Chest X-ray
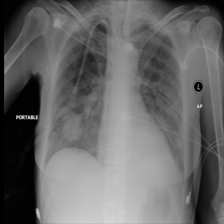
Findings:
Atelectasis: negative
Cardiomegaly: negative
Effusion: negative
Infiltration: negative
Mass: negative
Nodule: positive
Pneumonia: negative
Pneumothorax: negative
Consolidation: negative
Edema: negative
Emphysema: negative
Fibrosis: negative
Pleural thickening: negative
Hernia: negative